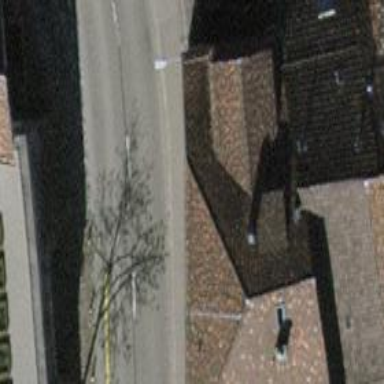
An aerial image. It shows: Historic building.